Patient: sex M, age 30
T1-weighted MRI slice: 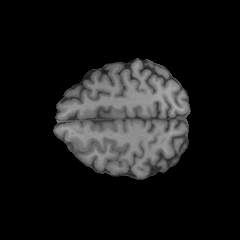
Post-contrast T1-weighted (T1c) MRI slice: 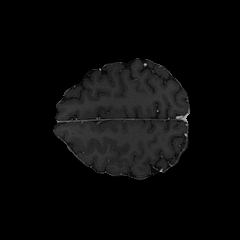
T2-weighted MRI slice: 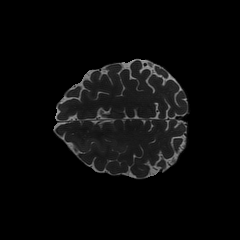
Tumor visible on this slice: yes
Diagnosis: Astrocytoma, IDH-mutant
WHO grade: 4